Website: macys
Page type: cart
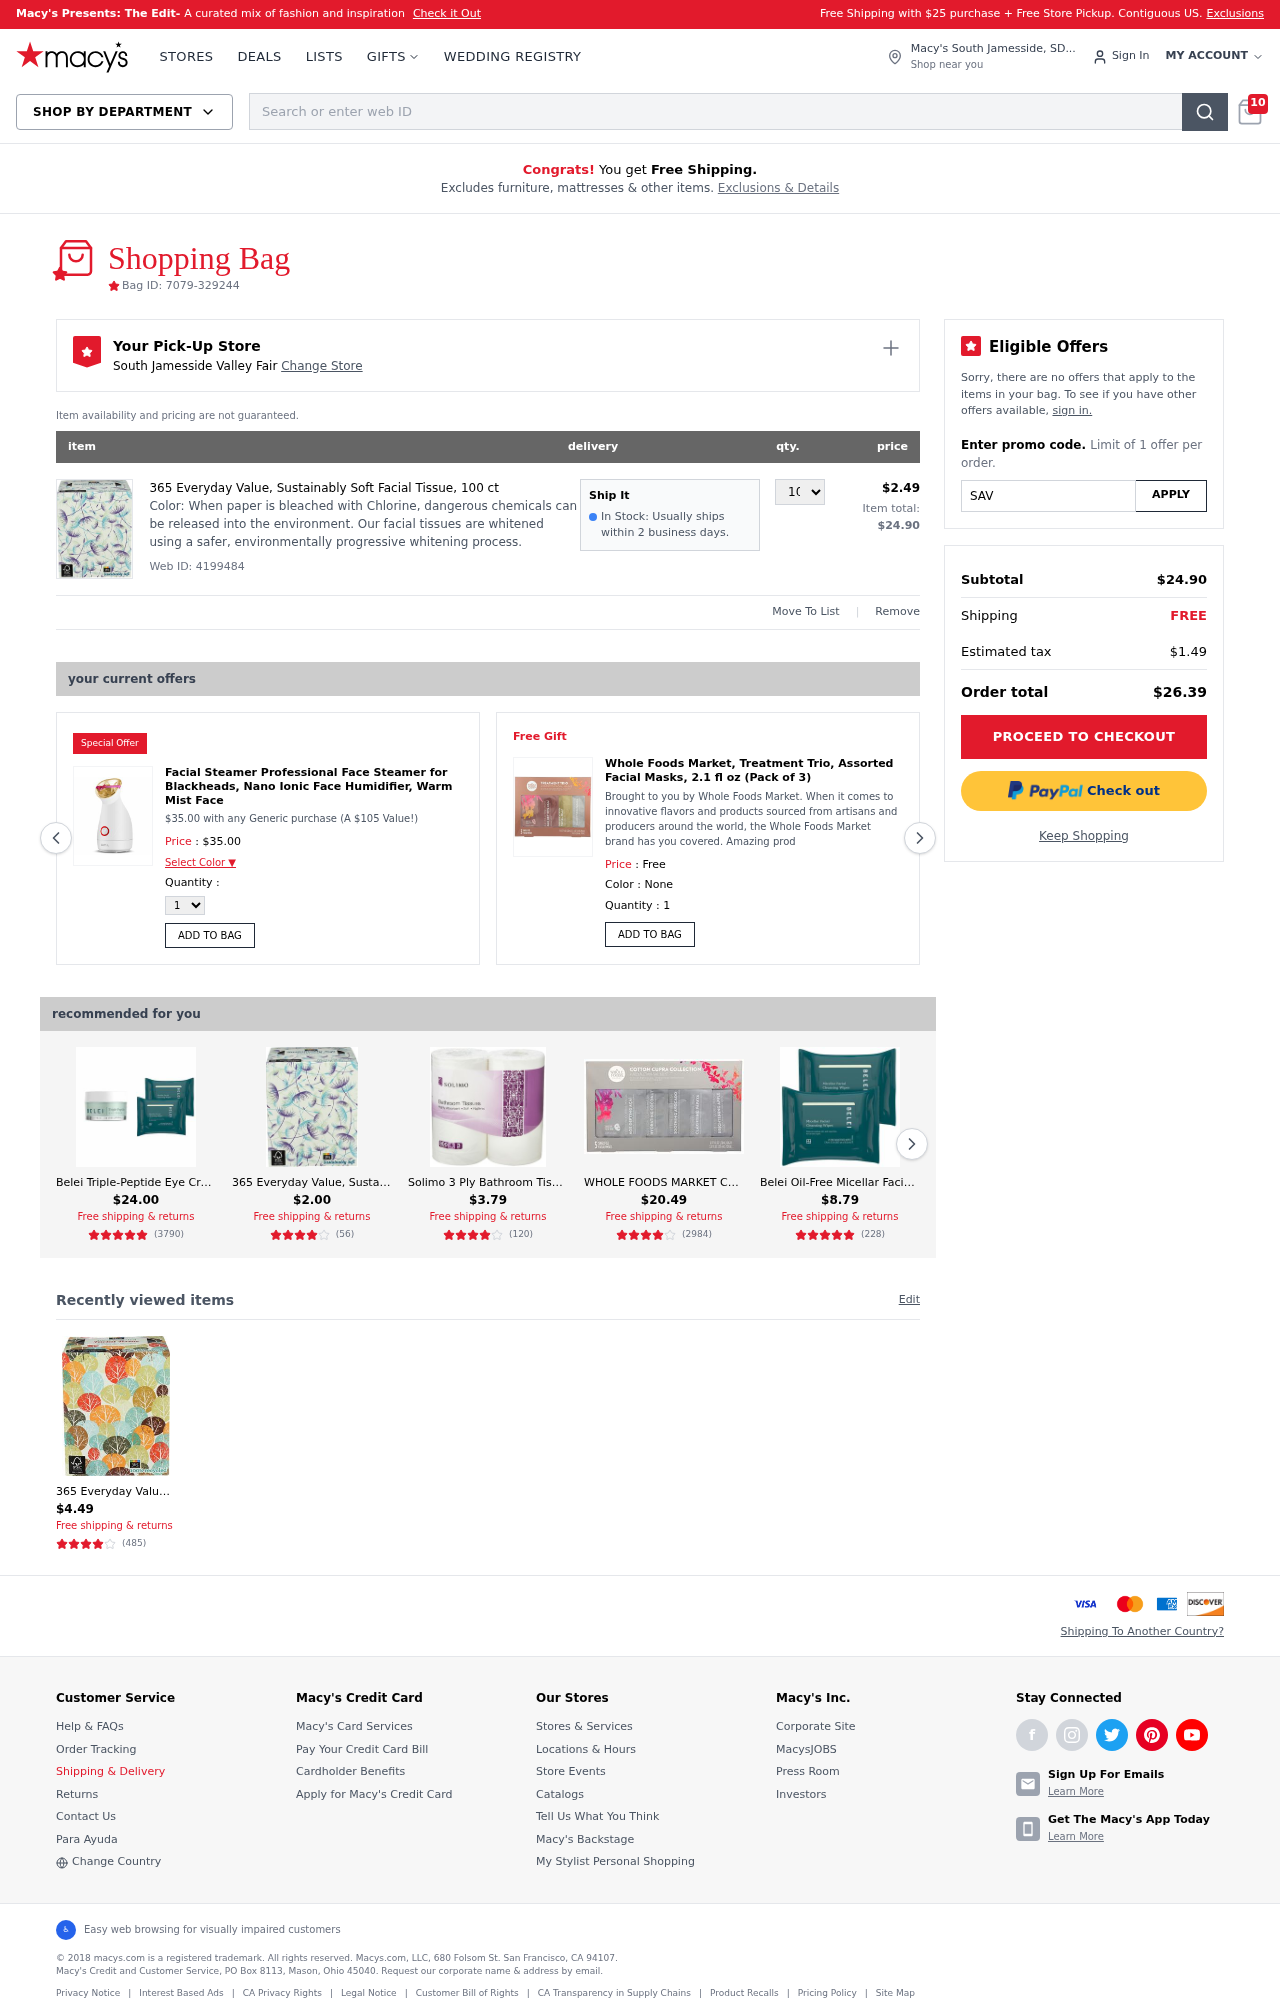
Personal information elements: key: PII_CITY
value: South Jamesside Valley Fair Change Store
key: PII_CITY_STATE
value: South Jamesside, SD
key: PII_PROMO_CODE
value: SAVE45
Product elements: key: PRODUCT1_DESC
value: When paper is bleached with Chlorine, dangerous chemicals can be released into the environment. Our facial tissues are whitened using a safer, environmentally progressive whitening process.
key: PRODUCT1_NAME
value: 365 Everyday Value, Sustainably Soft Facial Tissue, 100 ct
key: PRODUCT1_PRICE
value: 2.49
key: PRODUCT1_QUANTITY
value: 10
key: PRODUCT2_NAME
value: Facial Steamer Professional Face Steamer for Blackheads, Nano Ionic Face Humidifier, Warm Mist Face
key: PRODUCT2_PRICE
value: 35
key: PRODUCT3_DESC
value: Brought to you by Whole Foods Market.  When it comes to innovative flavors and products sourced from artisans and producers around the world, the Whole Foods Market brand has you covered. Amazing prod
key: PRODUCT3_NAME
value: Whole Foods Market, Treatment Trio, Assorted Facial Masks, 2.1 fl oz (Pack of 3)
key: PRODUCT4_NAME
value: Belei Triple-Peptide Eye Cream, Fragrance Free, Paraben Free, 0.5 Fluid Ounce (15 mL) & Oil-Free Mic
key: PRODUCT4_NUM_RATINGS
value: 3790
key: PRODUCT4_PRICE
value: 24
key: PRODUCT4_RATING
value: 5
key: PRODUCT5_NAME
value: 365 Everyday Value, Sustainably Soft Facial Tissue, 100 Count
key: PRODUCT5_NUM_RATINGS
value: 56
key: PRODUCT5_PRICE
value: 2
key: PRODUCT5_RATING
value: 4.2
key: PRODUCT6_NAME
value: Solimo 3 Ply Bathroom Tissue Toilet Paper Roll - 4 Rolls (160 gm/roll)
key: PRODUCT6_NUM_RATINGS
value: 120
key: PRODUCT6_PRICE
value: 3.79
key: PRODUCT6_RATING
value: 3.9
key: PRODUCT7_NAME
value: WHOLE FOODS MARKET Cotton Cupra Mask Gift Set, 1 EA
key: PRODUCT7_NUM_RATINGS
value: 2984
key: PRODUCT7_PRICE
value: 20.49
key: PRODUCT7_RATING
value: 3.8
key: PRODUCT8_NAME
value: Belei Oil-Free Micellar Facial Cleansing Wipes, Fragrance Free, Alcohol Free, 25 Count (Pack of 2)
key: PRODUCT8_NUM_RATINGS
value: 228
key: PRODUCT8_PRICE
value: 8.79
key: PRODUCT8_RATING
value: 4.9
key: PRODUCT9_NAME
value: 365 Everyday Value, 100% Recycled Facial Tissue, 95 Count
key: PRODUCT9_NUM_RATINGS
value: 485
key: PRODUCT9_PRICE
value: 4.49
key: PRODUCT9_RATING
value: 4.3
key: PRODUCT2_DESC
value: $35.00 with any Generic purchase (A $105 Value!)
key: PRODUCT1_WEB_ID
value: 4199484
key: PRODUCT1_TOTAL
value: $24.90
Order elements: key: ORDER_NUM_ITEMS
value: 10
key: ORDER_ID
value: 7079-329244
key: ORDER_SUBTOTAL
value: $24.90
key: ORDER_TAX
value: $1.49
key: ORDER_TOTAL
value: $26.39
Search elements: key: HEADER_SEARCH
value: Search or enter web ID